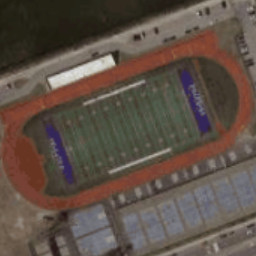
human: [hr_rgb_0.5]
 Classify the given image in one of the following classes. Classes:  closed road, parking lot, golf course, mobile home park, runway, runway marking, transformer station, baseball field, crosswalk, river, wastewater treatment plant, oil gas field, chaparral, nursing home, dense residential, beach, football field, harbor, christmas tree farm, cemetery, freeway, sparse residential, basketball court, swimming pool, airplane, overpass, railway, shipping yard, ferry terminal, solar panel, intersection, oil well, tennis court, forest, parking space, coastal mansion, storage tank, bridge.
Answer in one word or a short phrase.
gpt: football field